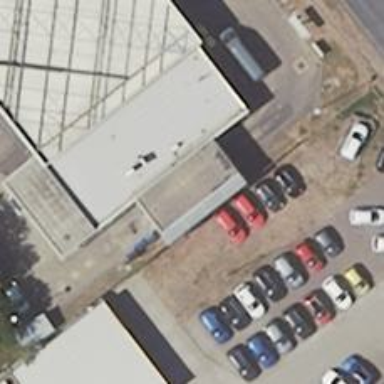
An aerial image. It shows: Car wash facility.